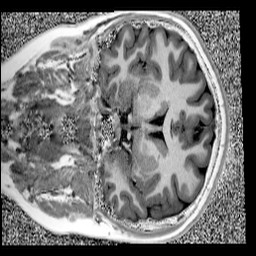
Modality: UNIT1
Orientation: coronal
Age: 11
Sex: female
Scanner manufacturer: siemens
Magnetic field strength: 3 T
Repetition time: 4 s
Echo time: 0.00303 s